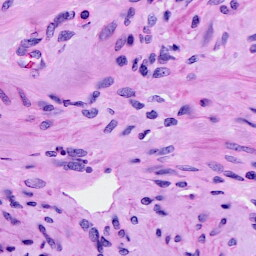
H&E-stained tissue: Cervix